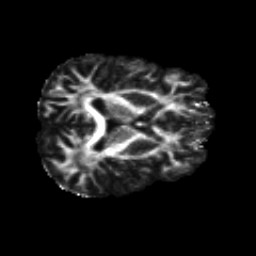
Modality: FA
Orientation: axial
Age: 20
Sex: male
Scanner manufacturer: siemens
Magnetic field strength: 3 T
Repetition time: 8.8 s
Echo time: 0.085 s